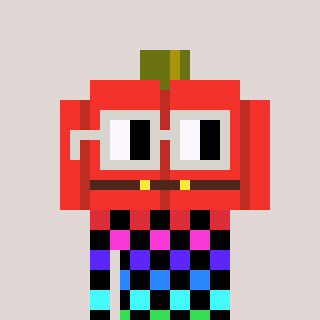
a pixel art character with square light gray glasses, a pumpkin-shaped head and a magenta-colored body on a warm background